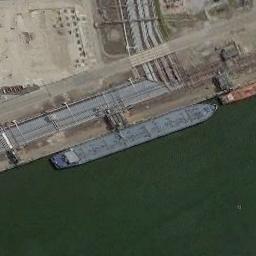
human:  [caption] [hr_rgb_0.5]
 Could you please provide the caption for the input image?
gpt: There are many roads beside the ship .

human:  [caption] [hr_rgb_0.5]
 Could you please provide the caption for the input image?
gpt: A light blue tanker docked at the pier with many pipes .

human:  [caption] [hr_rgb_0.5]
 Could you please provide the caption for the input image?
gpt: There is a ship in the green water on the shore .

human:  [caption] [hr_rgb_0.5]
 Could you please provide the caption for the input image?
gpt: The cargo ship is docked at the dock and the water is dark green .

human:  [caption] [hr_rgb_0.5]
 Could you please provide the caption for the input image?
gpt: The blue ship is at the harbor .